Field crop: maize
Growth stage: 2
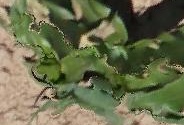
Species: maize